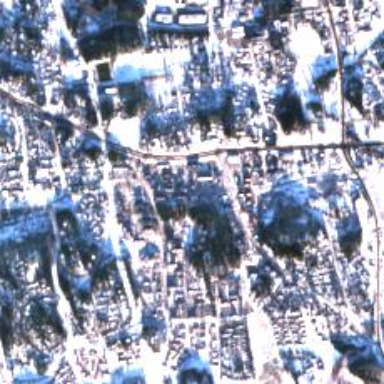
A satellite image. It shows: Town.